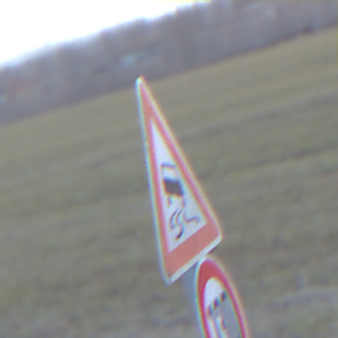
Verkehrszeichen: SchleuderOderRutschgefahr
Zusatzzeichen unten: Geschwindigkeit130
Umgebung: Outdoor, Nature
Tageszeit: SunriseSunset
Wetter: PartlyCloudy
Licht: Natural
Jahreszeit: NotSpecified
Kontrast: LowContrast